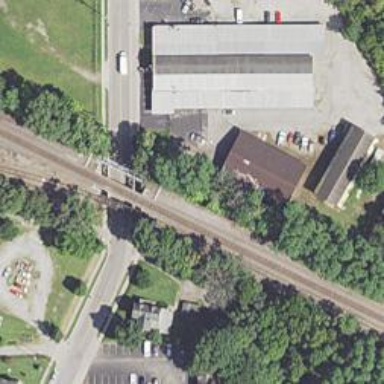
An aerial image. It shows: Rail spur service.